Question: I have a simple little grammar which keeps giving a multiple alternatives error when I try to generate Xtext artefacts.
The grammar is:
'''
grammar org.xtext.example.hyrule.HyRule with org.eclipse.xtext.xbase.Xbase
generate hyRule (You can only use links to eclipse.org sites while you have fewer than 25 messages )
Start:
rules+=Rule+
;
Rule:
'FOR''PAYLOAD'payload=PAYLOAD'ELEMENTS' elements+=JvmFormalParameter+'CONSTRAINED' 'BY' expressions+= XExpression*;
PAYLOAD:
"Stacons"|"PFResults"|"any"
;
'''
And the exact error I get is:
'''
![warning(200): ../org.xtext.example.hyrule/src-gen/org/xtext/example/hyrule/parser/antlr/internal/InternalHyRule.g:3197:2: Decision can match input such as "{RULE_ID, '=>', '('}" using multiple alternatives: 1, 2
As a result, alternative(s) 2 were disabled for that input
error(201): ../org.xtext.example.hyrule/src-gen/org/xtext/example/hyrule/parser/antlr/internal/InternalHyRule.g:3197:2: The following alternatives can never be matched: 2][1]
'''
I have attached the Syntax diagram for the generated antlr grammar in antlrworks, and can clearly see the multiple alternatives(JvmFormalParameter can match RULE_ID via the JvmTypeReference or the ValidID rule).
So it looks as if JvmFormalParameter is ambiguous...Apologies for my stupidity but could someone point out what it is I'm missing? Is there some way of overcoming this ambiguity when using the JvmFormalParameter rule in my grammar?

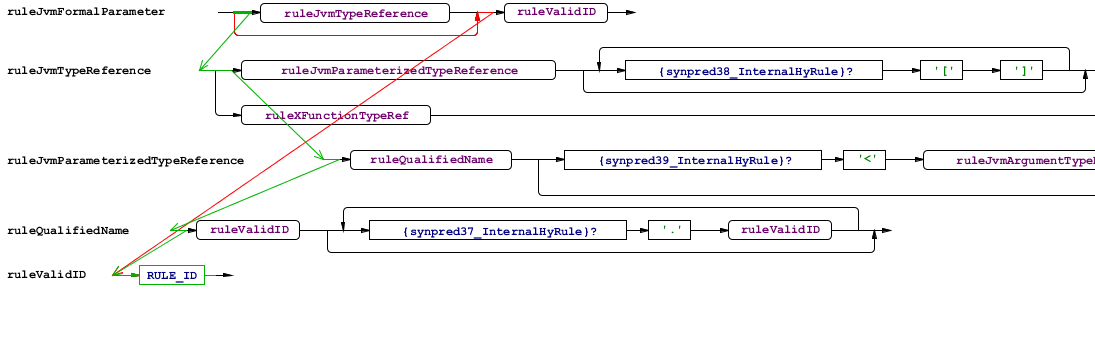
Answer: The rule JvmFormalParameter is defined as
'''
JvmFormalParameter returns types::JvmFormalParameter:
(parameterType=JvmTypeReference)? name=ValidID;
'''
so the type of the parameter is optional. If you use 'elements+=JvmFormalParameter+', you allow multiple parameters without a delimiter thus the parser cannot decide about the input sequence
'''
String s
'''
since both 'String' and 's' could be names of two parameters or 'String s' could be a single parameter with a type 'String' and the name 's'. You should use a delimiter like
'''
elements+=JvmFormalParameter (',' elements+=JvmFormalParameter)*
'''
or use the rule 'FullJvmFormalParameter' which is defined with a mandatory type reference:
'''
FullJvmFormalParameter returns types::JvmFormalParameter:
parameterType=JvmTypeReference name=ValidID;
'''